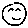
Label: smiley face